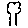
Label: tree